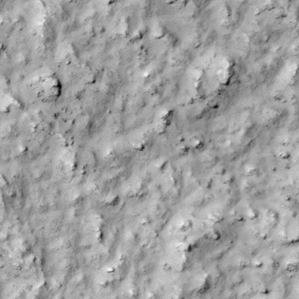
Label: non_frost